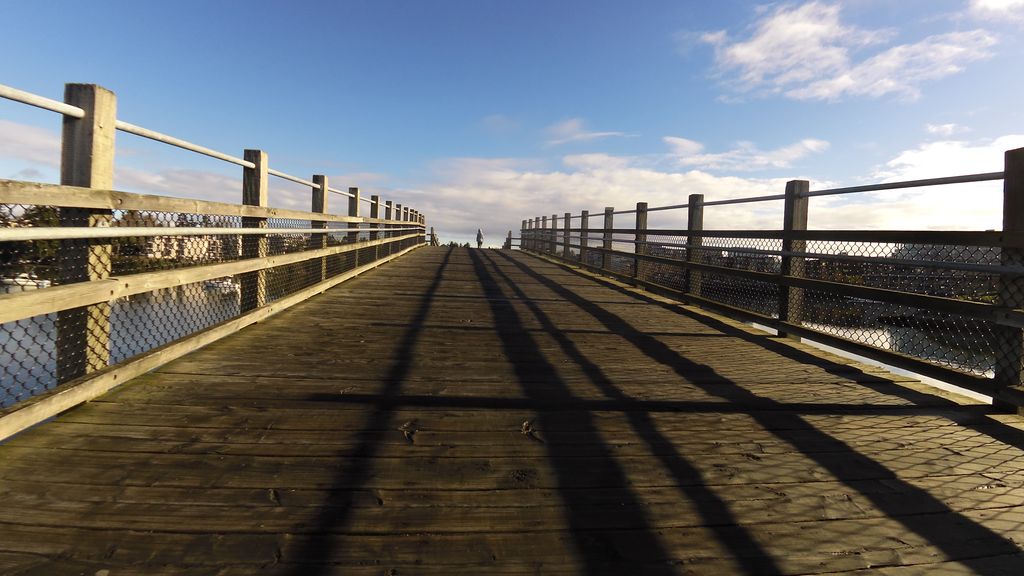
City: victoria